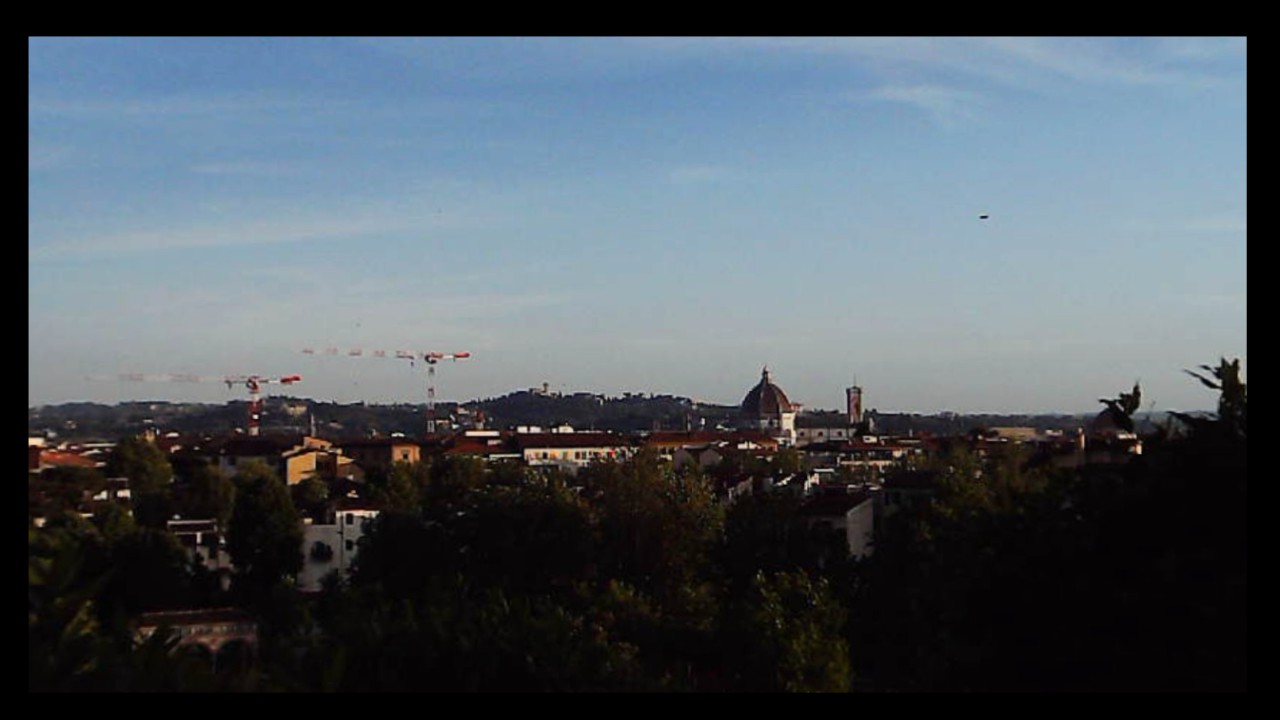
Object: DarwinFPV cineape20